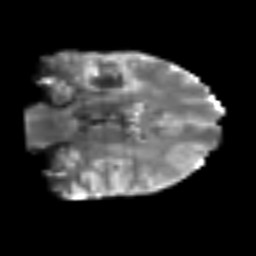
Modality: T2w
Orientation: coronal
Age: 49
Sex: male
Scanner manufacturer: siemens
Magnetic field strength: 3 T
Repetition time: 6.1 s
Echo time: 0.101 s